Question: I use Seaborn/Matplotlib to display different outputs (time and distance for example) for different parameters. I would like to associate the two outputs on the same plot, thus I use seaborn's satplot and barplot.
My problem is I don't get the expected display. The graph is here but some noisy extra axis appear.
I'm running the following code
'''
ax = plt.subplot(311)
ax2 = ax.twinx()
data = sns.load_dataset("tips")
sns.barplot(ax=ax, x="day",y="total_bill", hue="size" , data=data, ci=None)
ax.set_yscale("log")
sns.catplot(data=data, x="day", y="tip", ax=ax2, hue="size", kind="swarm", palette="bright")
'''
And I have the following result :

Could you help me to remove this extra axis ? It is especially inconvenient when having multiple subplots.
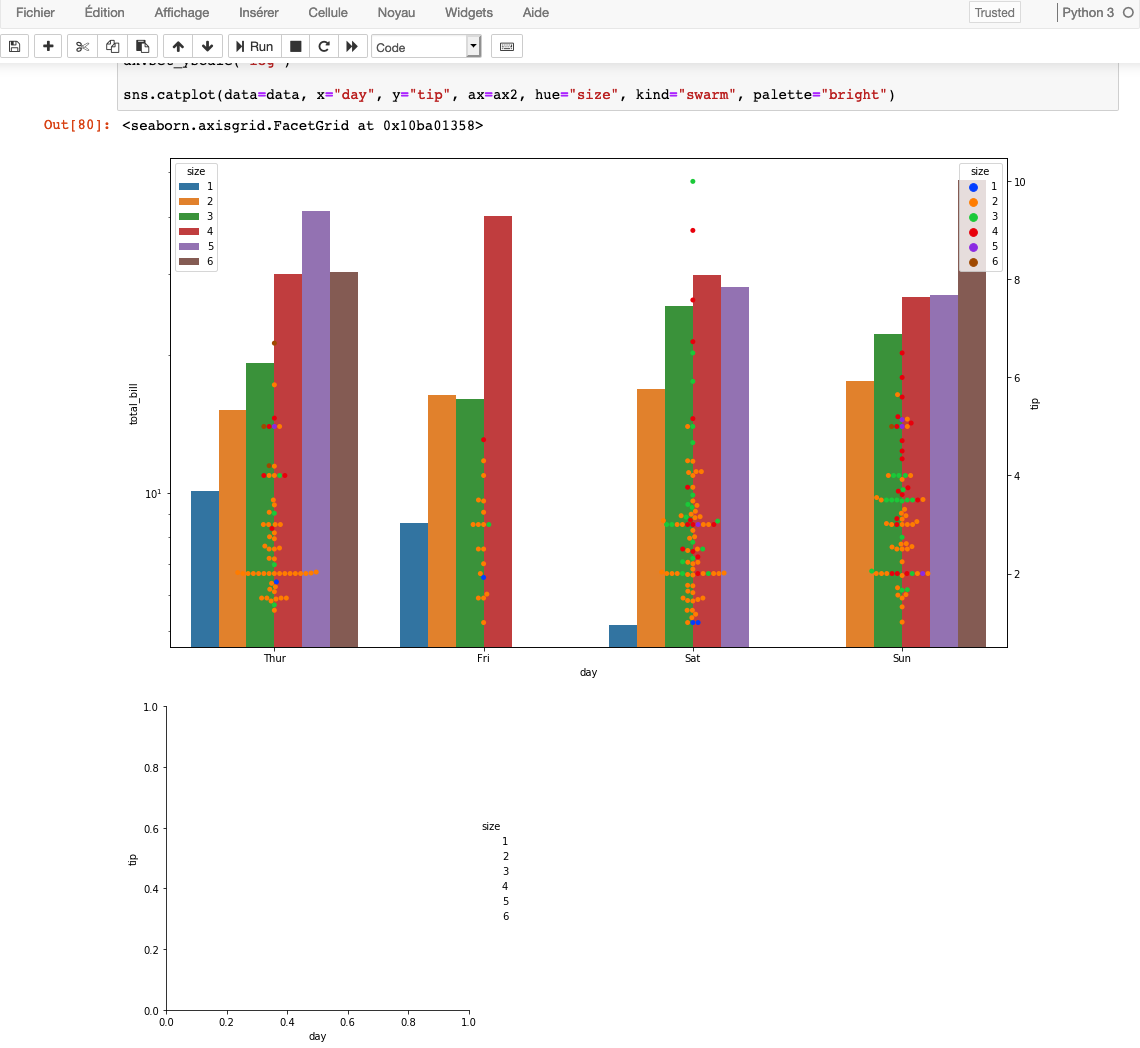
Answer: The extra axes you see is the 'catplot' you create. 'catplot' is a figure-level function (i.e. it creates its own figure); and hence does not really have an 'ax' argument. One could see it as bug that it still allows for it. What you would probably like to do is to create a 'sns.swarmplot' instead, which does have the 'ax' argument.